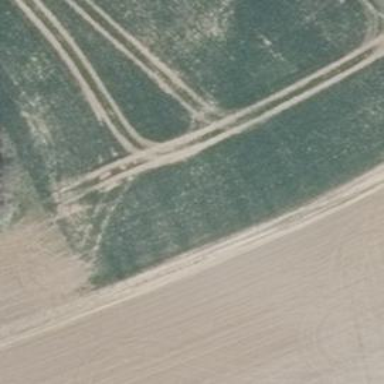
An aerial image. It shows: Grassy track road with grade 4 track type.